Interaction volume radius: 5 \u00c5
Interaction volume height: 30 \u00c5
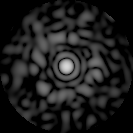
Disorder parameter: 0.8171